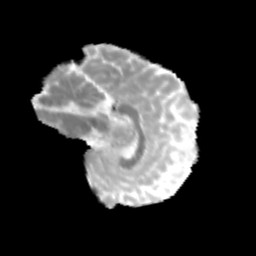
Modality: MD
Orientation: sagittal
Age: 13
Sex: female
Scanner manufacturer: siemens
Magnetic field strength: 3 T
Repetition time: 3.8 s
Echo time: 0.07 s